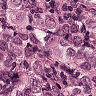
Metastatic tissue present: yes